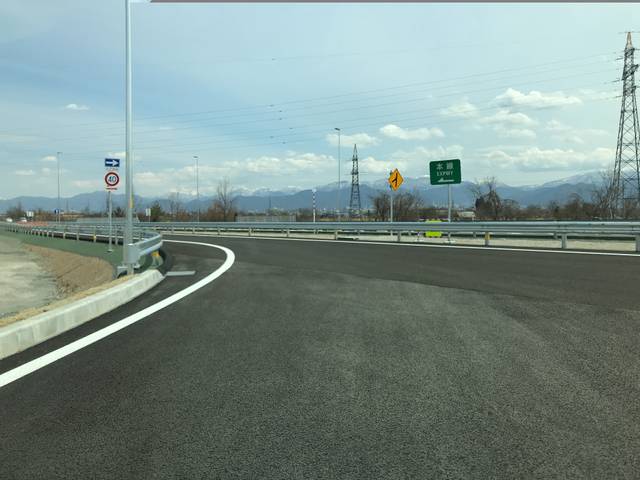
Region: Japan
Coordinates: 38.247, 140.279